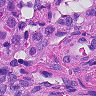
Metastatic tissue present: no